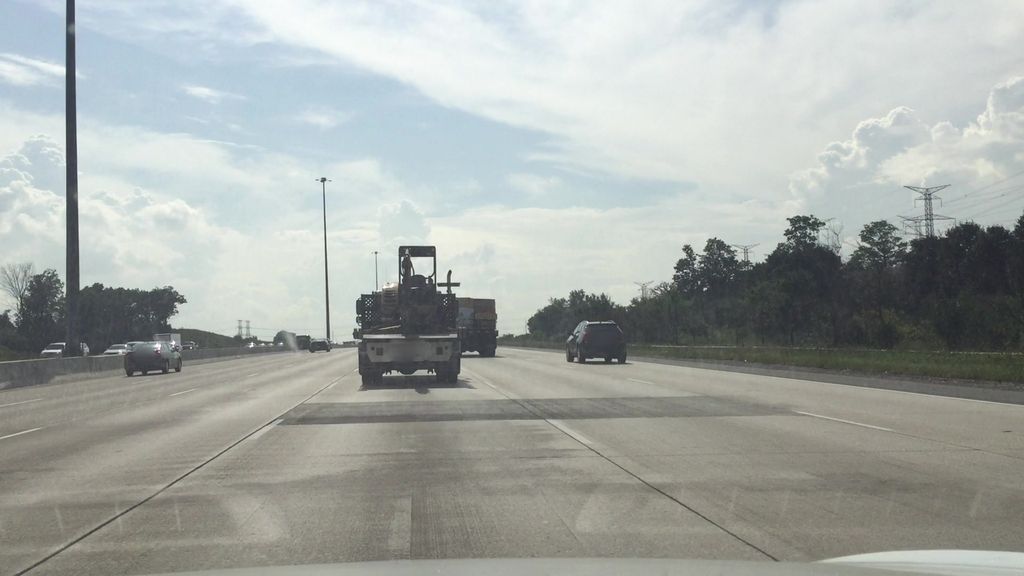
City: toronto